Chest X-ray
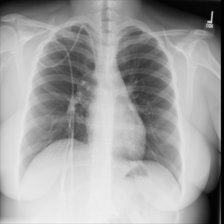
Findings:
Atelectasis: negative
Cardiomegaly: negative
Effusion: negative
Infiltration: negative
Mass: negative
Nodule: negative
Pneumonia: negative
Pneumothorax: negative
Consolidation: negative
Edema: negative
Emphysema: negative
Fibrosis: negative
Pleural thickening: negative
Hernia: negative